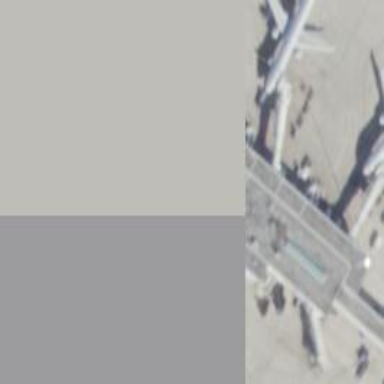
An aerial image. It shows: Airport gate.